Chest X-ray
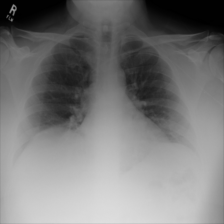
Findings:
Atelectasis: negative
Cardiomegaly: negative
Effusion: negative
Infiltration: negative
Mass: negative
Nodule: negative
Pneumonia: negative
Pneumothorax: negative
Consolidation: negative
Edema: negative
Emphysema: negative
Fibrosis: negative
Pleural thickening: negative
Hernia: negative